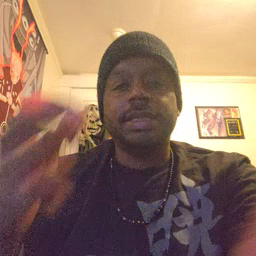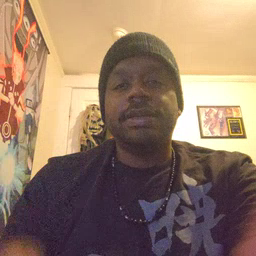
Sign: tiger